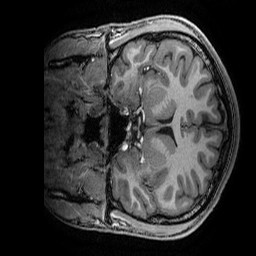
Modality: T1w
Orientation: coronal
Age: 22
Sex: female
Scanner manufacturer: ge
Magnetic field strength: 3 T
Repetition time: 0.007 s
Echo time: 0.00342 s